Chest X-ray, PA view. Patient: 30 years old, sex M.
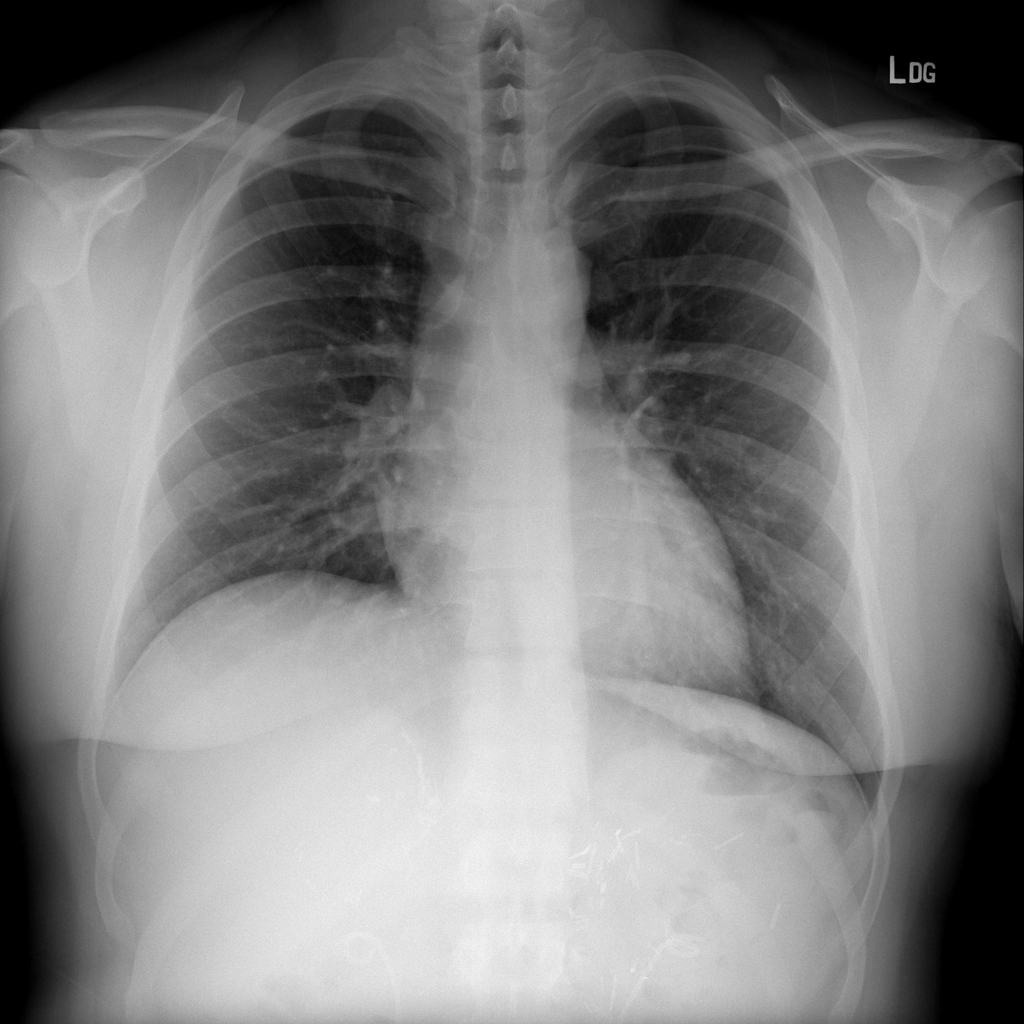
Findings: No Finding